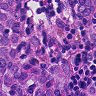
Metastatic tissue present: yes